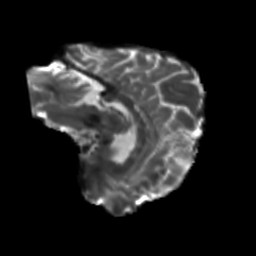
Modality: T2w
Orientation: sagittal
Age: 62
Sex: female
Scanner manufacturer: siemens
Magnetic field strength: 3 T
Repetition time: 5.25 s
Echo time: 0.08 s